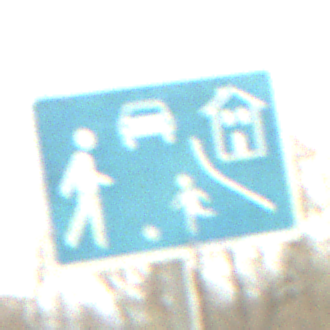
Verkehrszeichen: BeginnVerkehrsberuhigterBereich
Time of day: MorningAfternoon
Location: Outdoor (Suburban)
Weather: Overcast
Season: NotSpecified
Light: Natural